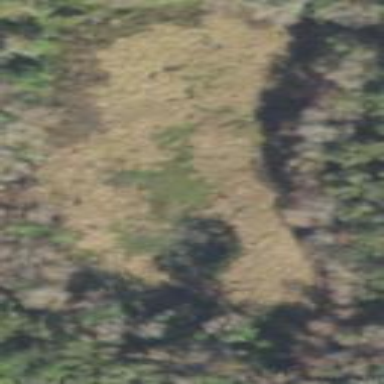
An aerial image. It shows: Marshy wetland area.